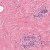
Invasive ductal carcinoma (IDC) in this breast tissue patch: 0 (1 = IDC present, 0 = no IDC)